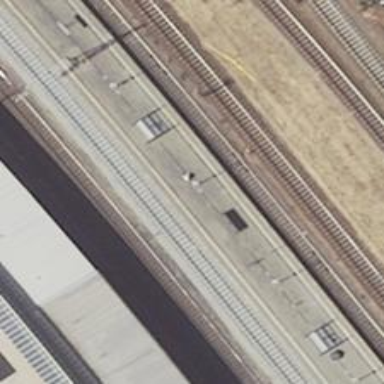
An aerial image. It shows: Railway signal.